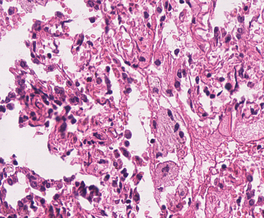
Tumor epithelial tissue: no
Tumor-associated stroma tissue: no
Normal tissue: yes